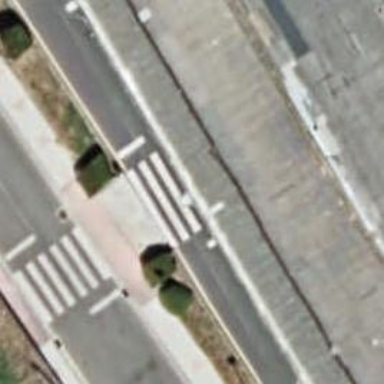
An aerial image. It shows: Road with steps.